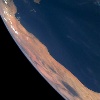
Label: water